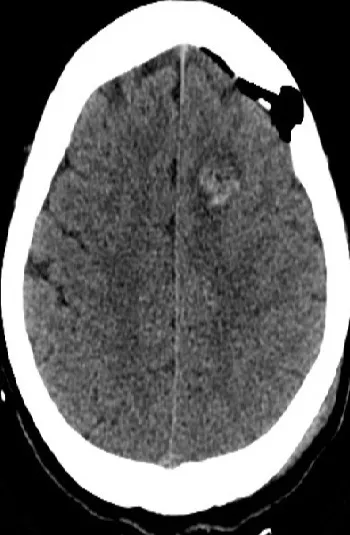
Post-surgical CT showing cyst was removed completely.
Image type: radiology (ct)